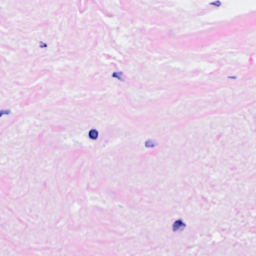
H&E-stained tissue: Breast